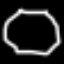
Label: octagon